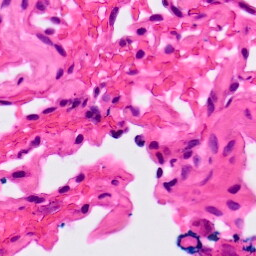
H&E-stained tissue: Lung